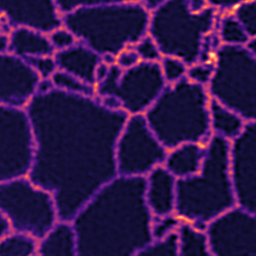
Label: Super-resolution ER image